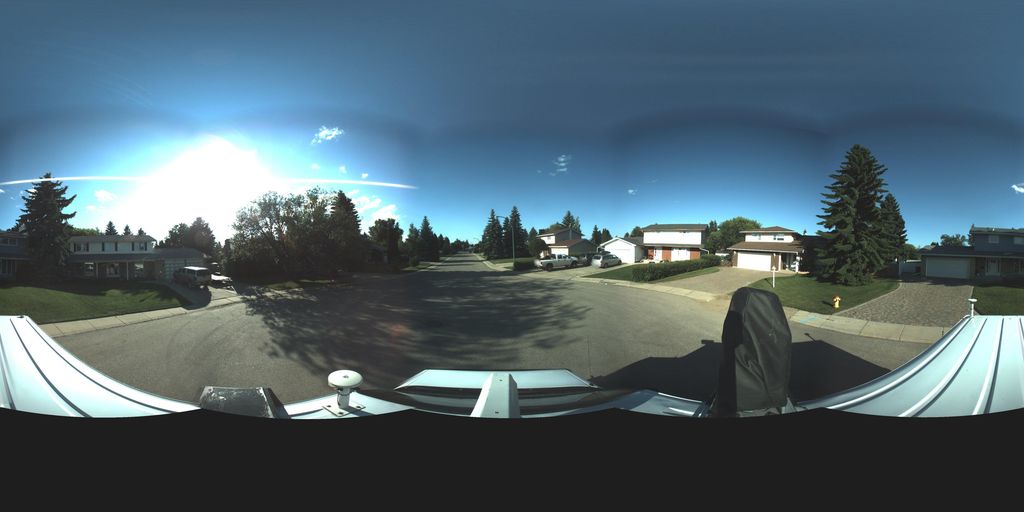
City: saskatoon